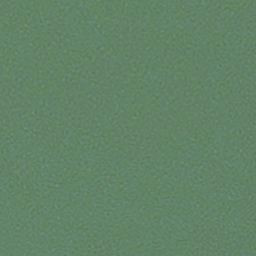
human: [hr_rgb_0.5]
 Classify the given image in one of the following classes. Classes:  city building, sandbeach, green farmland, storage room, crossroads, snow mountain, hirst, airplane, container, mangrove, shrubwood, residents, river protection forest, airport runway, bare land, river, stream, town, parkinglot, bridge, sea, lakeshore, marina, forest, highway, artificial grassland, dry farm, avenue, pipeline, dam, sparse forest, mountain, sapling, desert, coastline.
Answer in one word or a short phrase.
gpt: sea